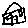
Label: house